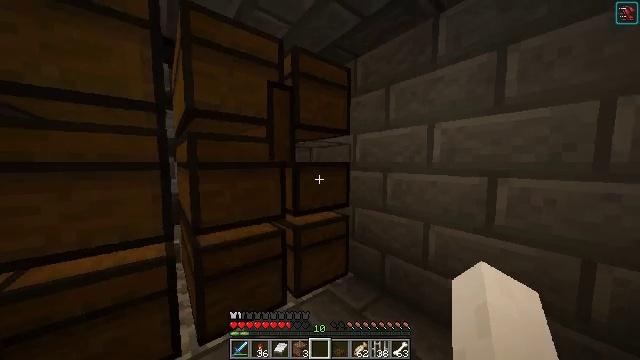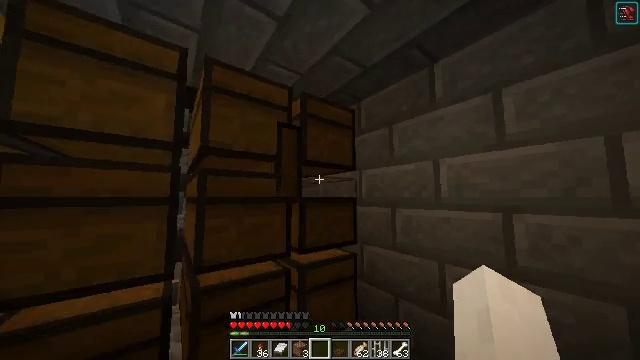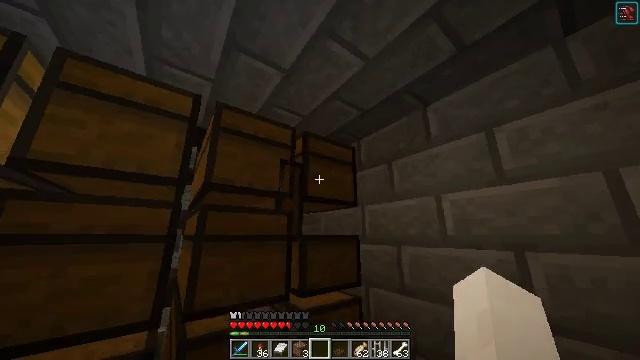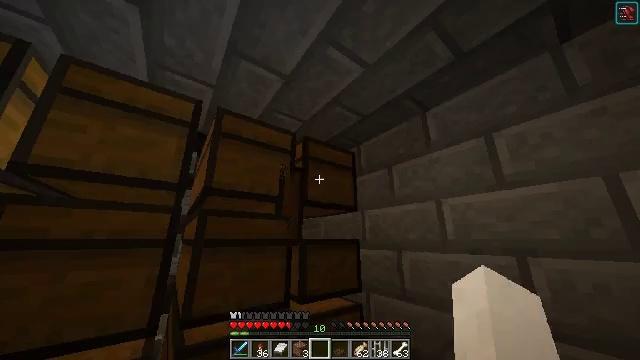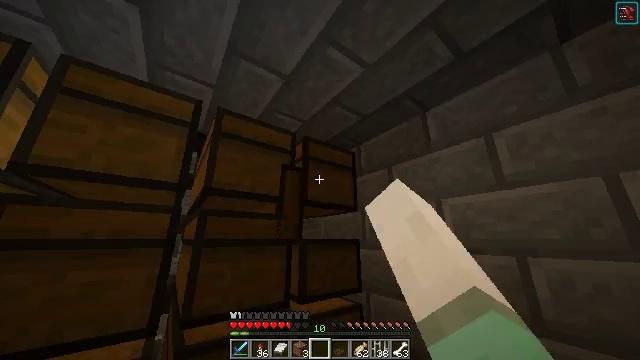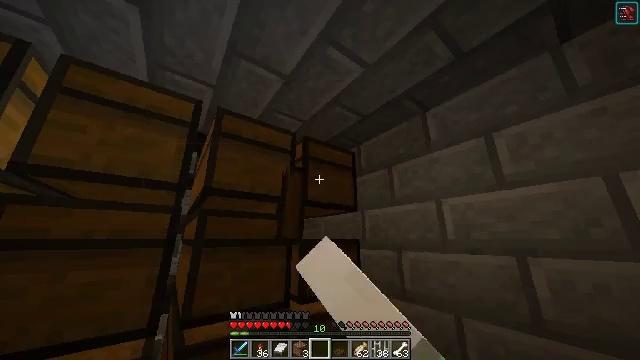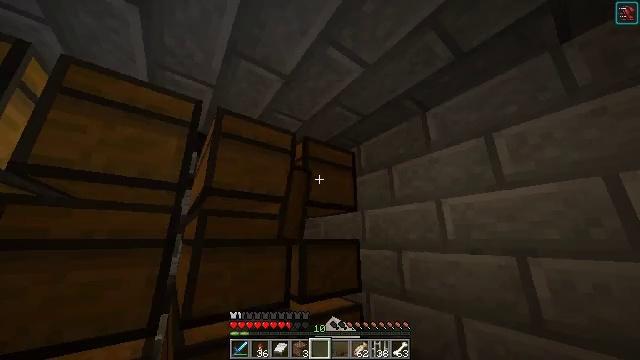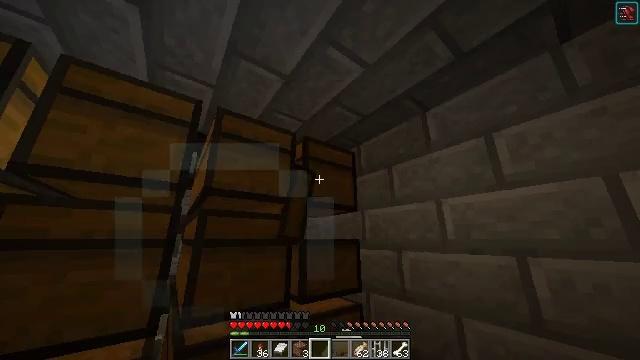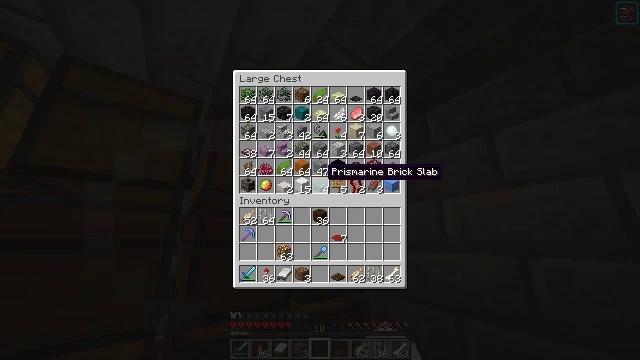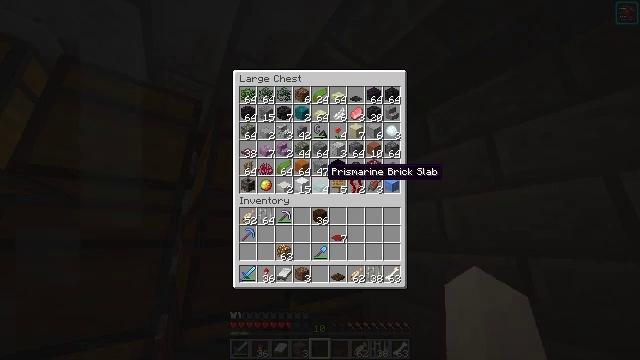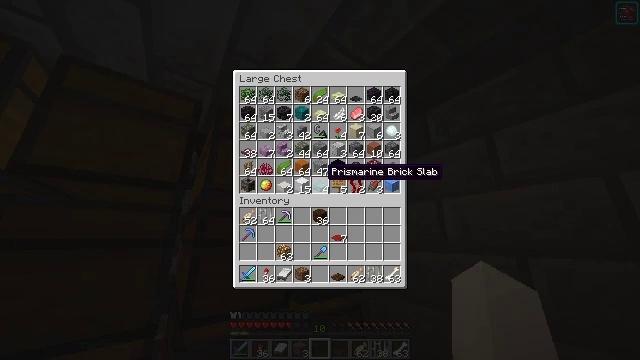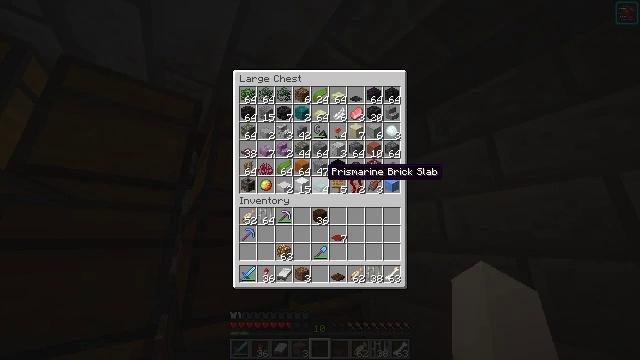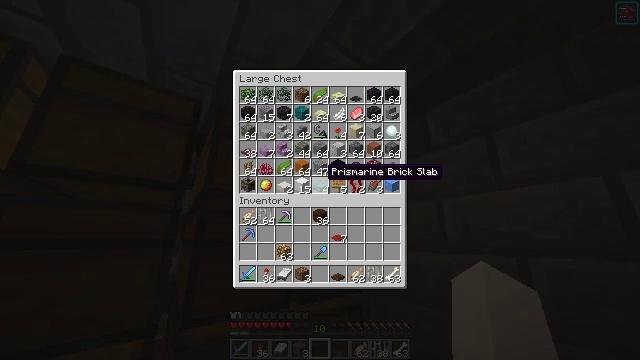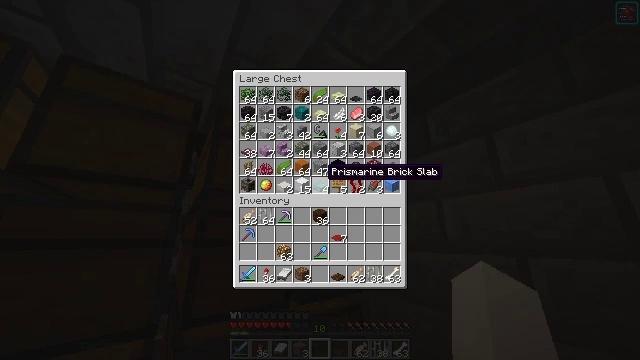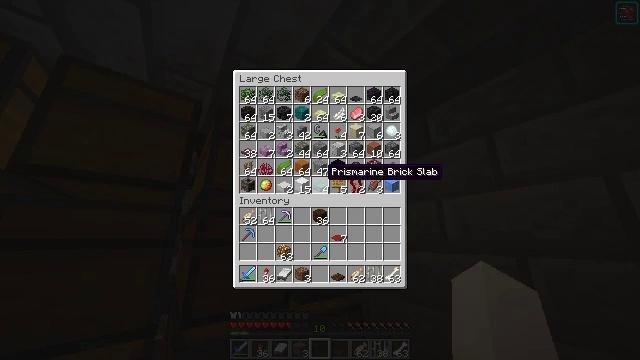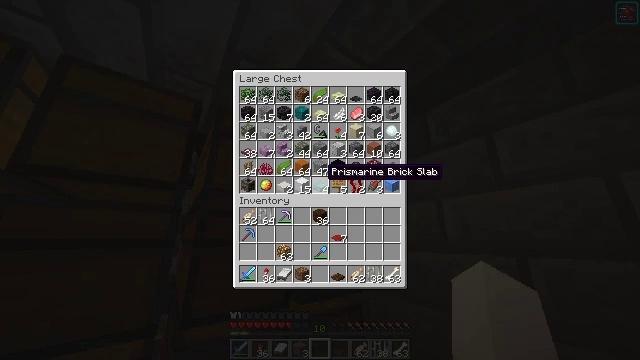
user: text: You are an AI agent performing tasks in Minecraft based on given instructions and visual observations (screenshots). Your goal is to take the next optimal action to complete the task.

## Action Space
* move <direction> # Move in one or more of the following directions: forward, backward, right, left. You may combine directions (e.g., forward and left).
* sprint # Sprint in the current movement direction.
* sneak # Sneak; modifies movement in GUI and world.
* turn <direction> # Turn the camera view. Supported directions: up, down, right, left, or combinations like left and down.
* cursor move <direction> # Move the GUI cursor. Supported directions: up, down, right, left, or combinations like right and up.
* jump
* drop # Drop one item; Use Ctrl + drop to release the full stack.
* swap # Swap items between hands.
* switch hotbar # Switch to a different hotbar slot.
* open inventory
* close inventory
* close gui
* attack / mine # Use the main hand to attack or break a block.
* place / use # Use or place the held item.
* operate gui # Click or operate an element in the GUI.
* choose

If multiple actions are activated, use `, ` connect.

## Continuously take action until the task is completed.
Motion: motion action
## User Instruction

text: Remove kelp and place it on the ground.
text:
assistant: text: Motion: turn left and up
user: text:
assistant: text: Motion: turn up
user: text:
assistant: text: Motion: turn up, use / place
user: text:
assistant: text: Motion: use / place
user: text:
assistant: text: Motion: use / place
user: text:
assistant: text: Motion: no_op
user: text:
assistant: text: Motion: no_op
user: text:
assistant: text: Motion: no_op
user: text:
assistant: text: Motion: no_op
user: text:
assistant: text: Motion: no_op
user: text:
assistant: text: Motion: no_op
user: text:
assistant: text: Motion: no_op
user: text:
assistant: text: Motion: no_op
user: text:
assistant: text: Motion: no_op
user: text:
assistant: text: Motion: no_op
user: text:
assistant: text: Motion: no_op
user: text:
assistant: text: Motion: no_op
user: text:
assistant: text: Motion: no_op
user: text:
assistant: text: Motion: no_op
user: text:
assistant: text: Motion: no_op
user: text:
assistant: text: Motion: no_op
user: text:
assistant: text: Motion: no_op
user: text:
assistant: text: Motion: no_op
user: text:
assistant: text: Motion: no_op
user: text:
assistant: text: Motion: no_op
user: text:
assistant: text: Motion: no_op
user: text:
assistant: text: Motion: cursor move right and down
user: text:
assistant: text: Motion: cursor move right
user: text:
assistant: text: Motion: no_op
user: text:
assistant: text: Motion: no_op